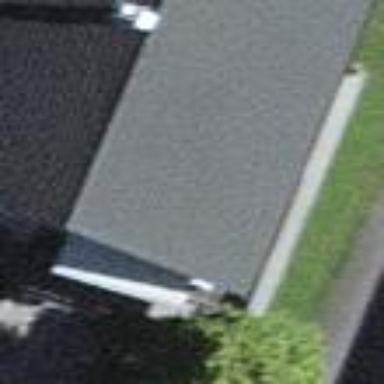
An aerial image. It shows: Simple house.